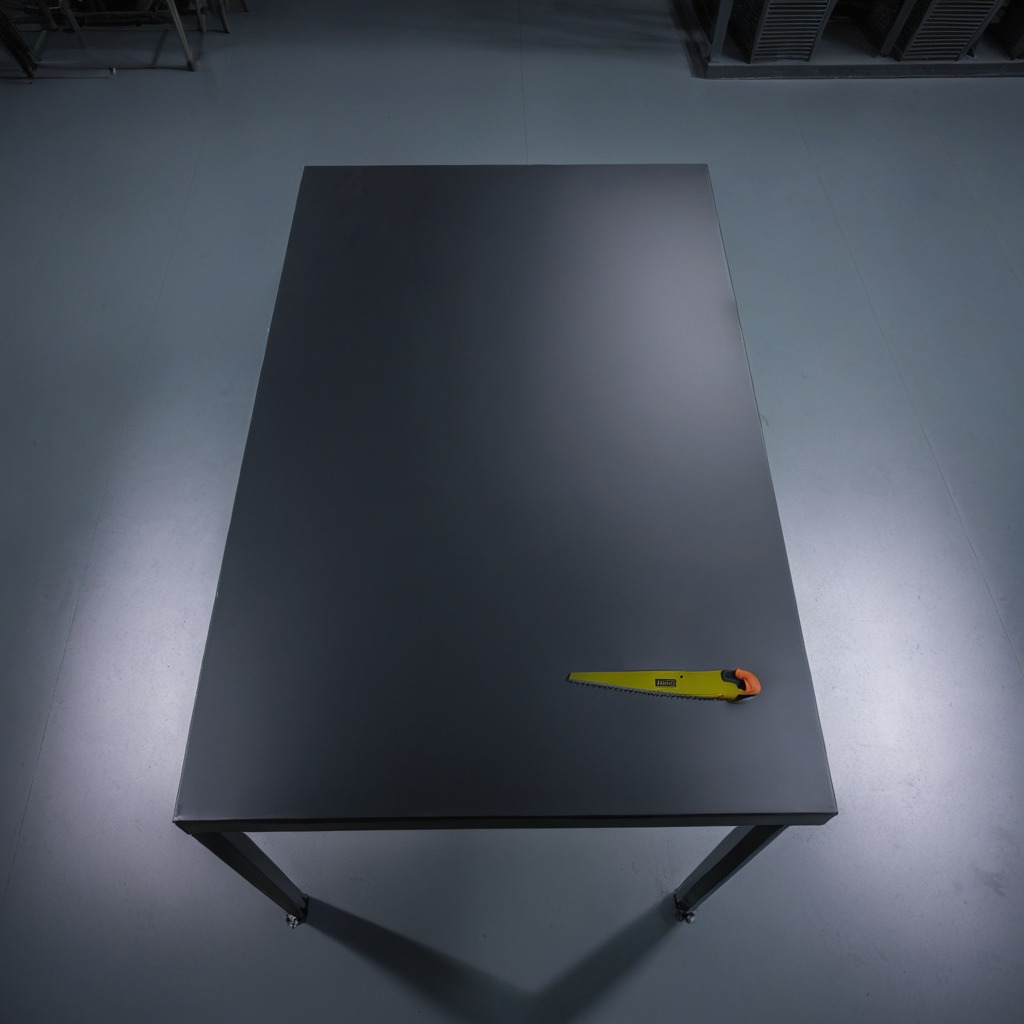
A metal saw is lying on the tabletop in the basement in the evening.